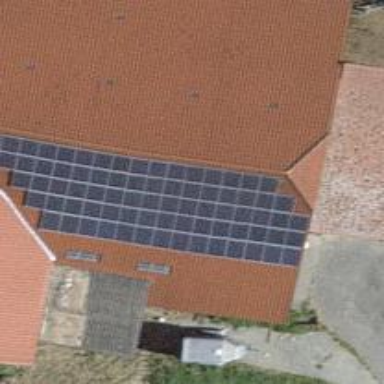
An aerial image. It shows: Solar power generator utilizing photovoltaic technology with solar photovoltaic panels.